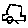
Label: car